Question: diStorm library (<URL> disassembles 0x86 instruction
'''
e813000000
'''
as
'''
call 0x20
'''
while it should be
'''
call 0x13
'''
Is it a bug or I do understand something wrong?
The binary data (opcodes) transferred to diStorm's 'distorm_decode' is
'''
const unsigned char bin[] = { 0x55, 0x8b, 0xec, 0xE8, 0x92, 0xF8, 0xFF, 0xFF, 0xE8, 0x13, 00,00,00 };
'''
Screenshot attached.
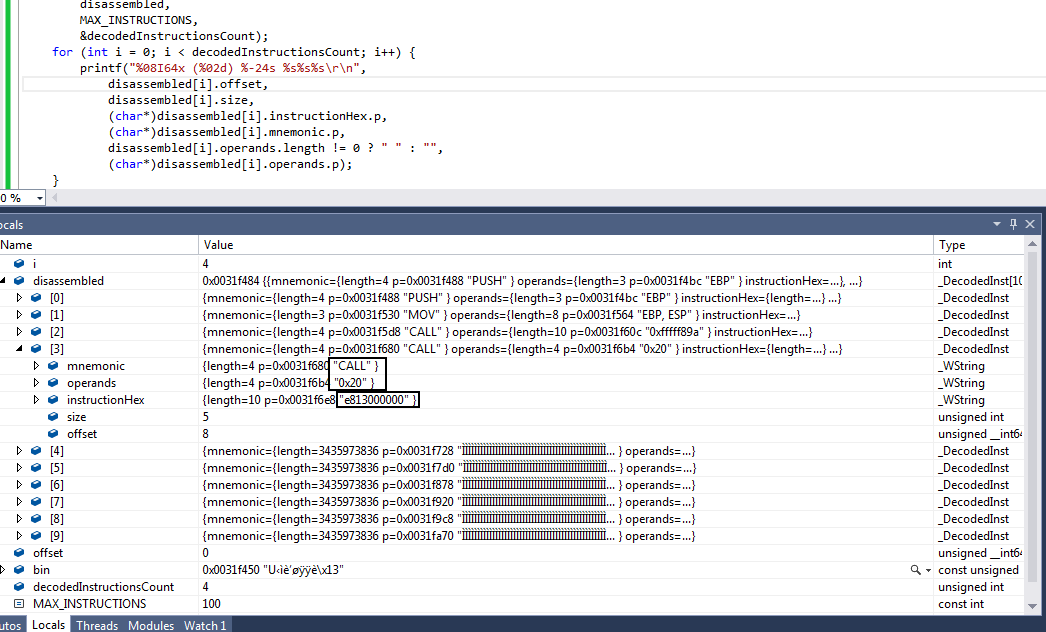
Answer: Since you provided the original instruction bytes, here is a rough disassembly by hand:
'''
Offset 0: 55 8b ec // not interested in these 3 bytes
Offset 3: E8 92 F8 FF FF // a relative call instruction
Offset 8: E8 13 00 00 00 // another relative call instruction
Offset 13: ...
'''
Adding '00 00 00 13' to the address of the next instruction ('Offset 13') gives you the destination address, which is '0x20'.